Question: I am using Eclipse for developing a new application, I have problem with screen size in the Android emulator. Even if I create a new emulator the screen size is zoomed in as shown. I can't re-size it. Even after searching it I can't find any solution for it.

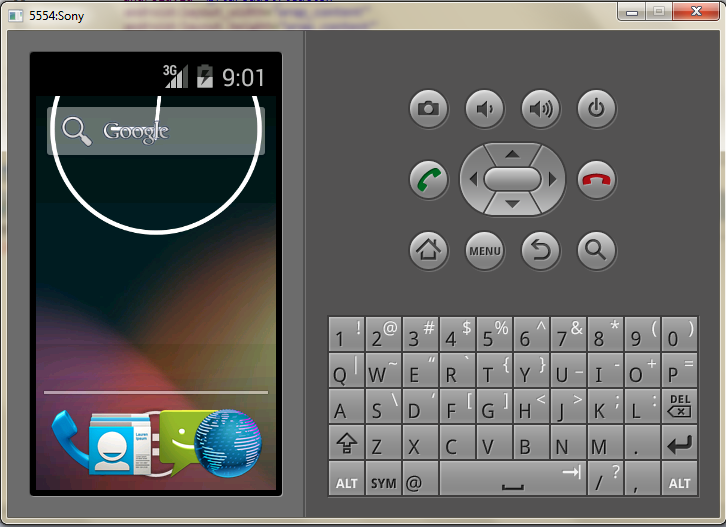
Answer: '''
Run > Run Configurations
Pick the "Target" tab
Scroll down to "Additional Emulator Command Line Options" and put in: "-scale 0.7" or another number
'''
This will keep the AVD scaled even if it is started automatically by Eclipse.
try this